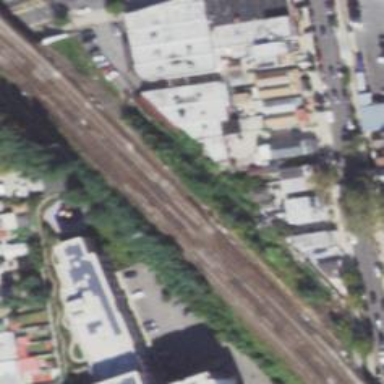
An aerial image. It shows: Electrified railway line.